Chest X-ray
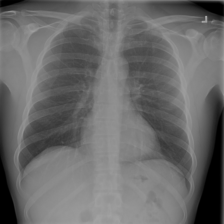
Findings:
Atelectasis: negative
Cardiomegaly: negative
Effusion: negative
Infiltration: negative
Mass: negative
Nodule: negative
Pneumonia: negative
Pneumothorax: negative
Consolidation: negative
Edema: negative
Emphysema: negative
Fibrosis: negative
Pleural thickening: negative
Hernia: negative